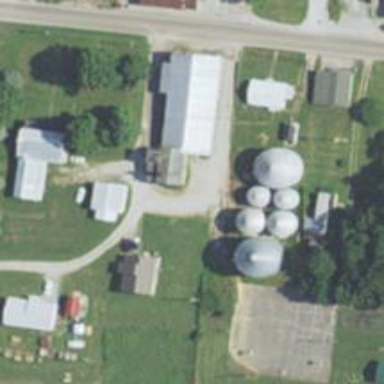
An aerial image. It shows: Silo.